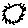
Label: sun